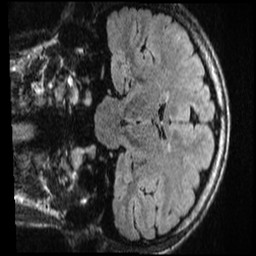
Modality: T1w
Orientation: coronal
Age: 19
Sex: male